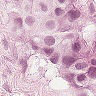
Metastatic tissue present: yes